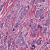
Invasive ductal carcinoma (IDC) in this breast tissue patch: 1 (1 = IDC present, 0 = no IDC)